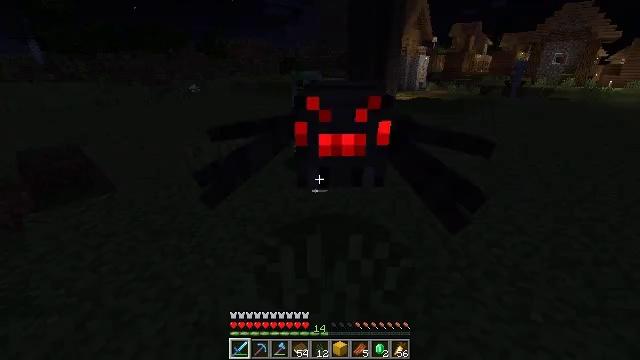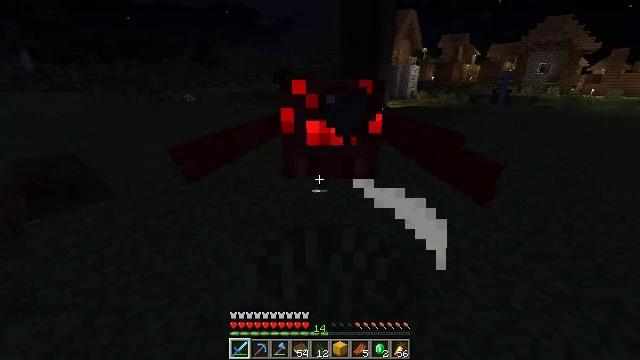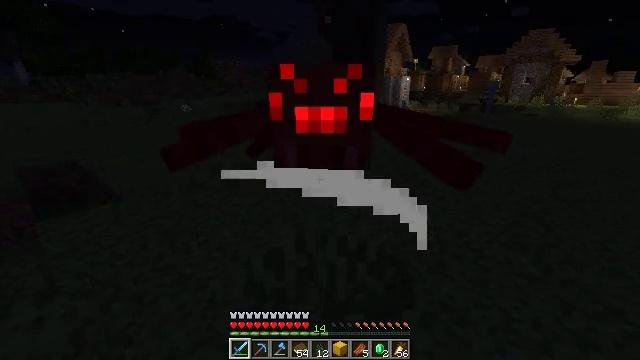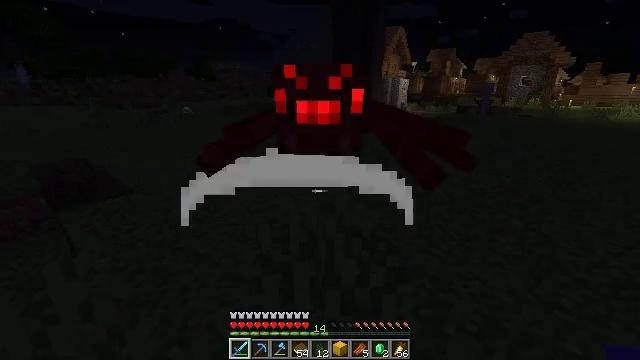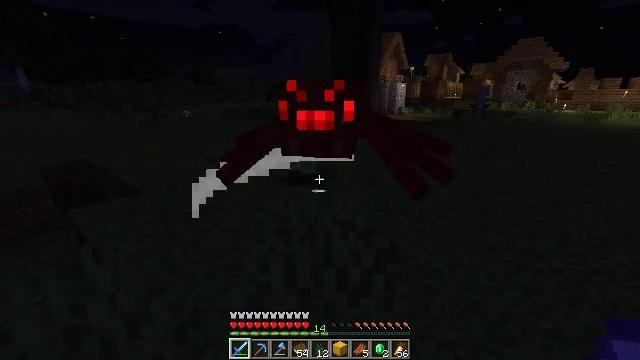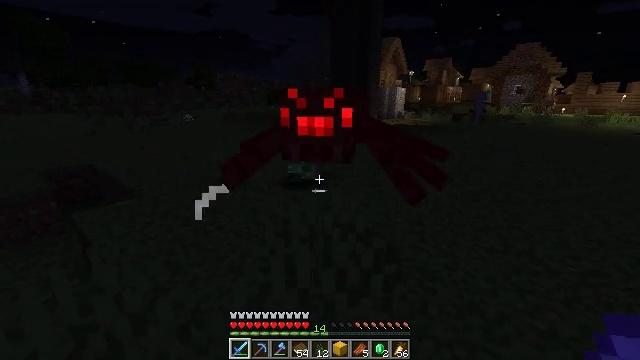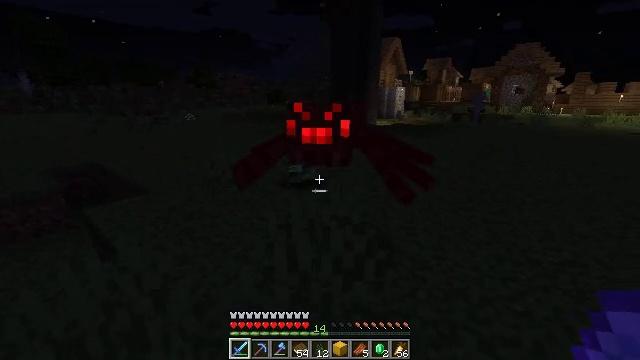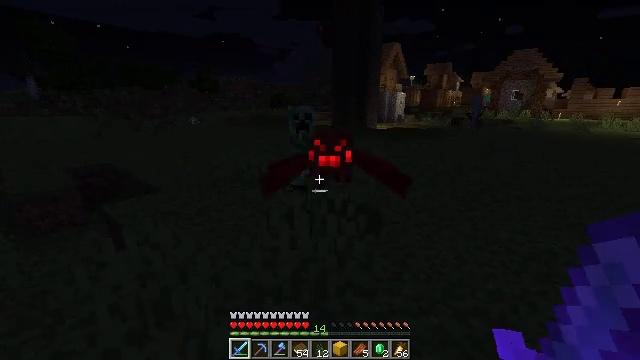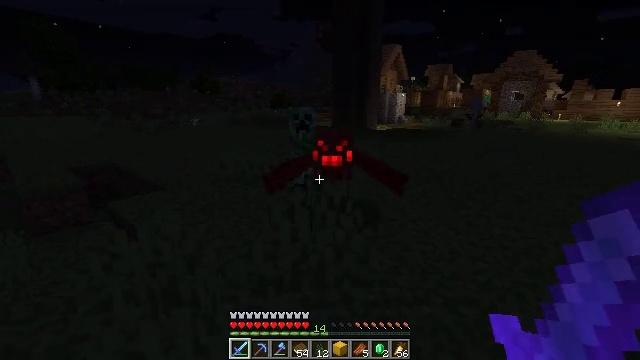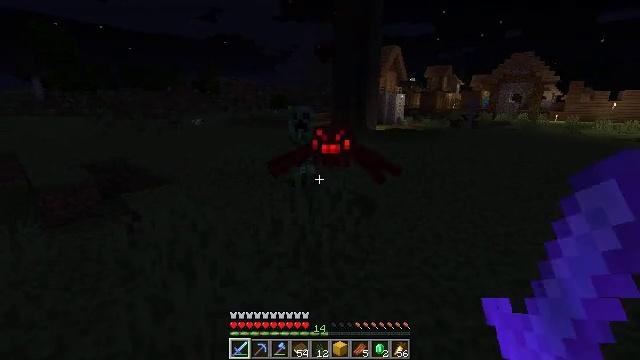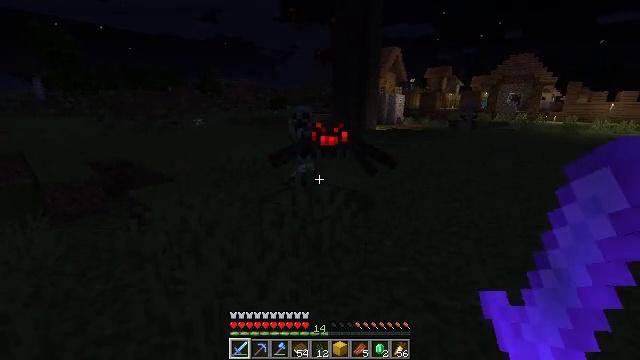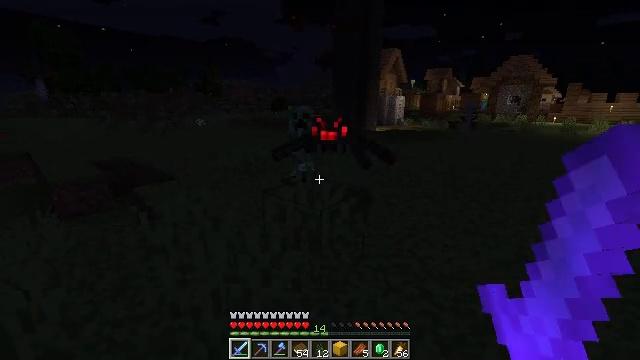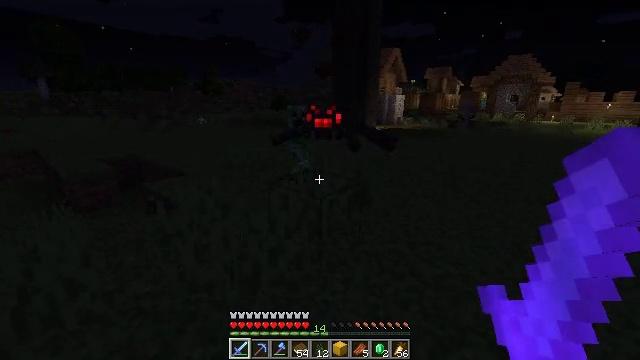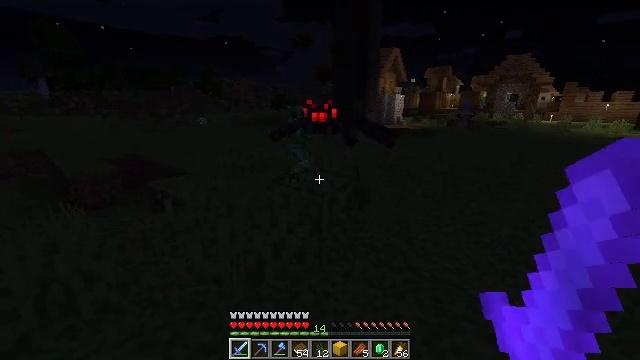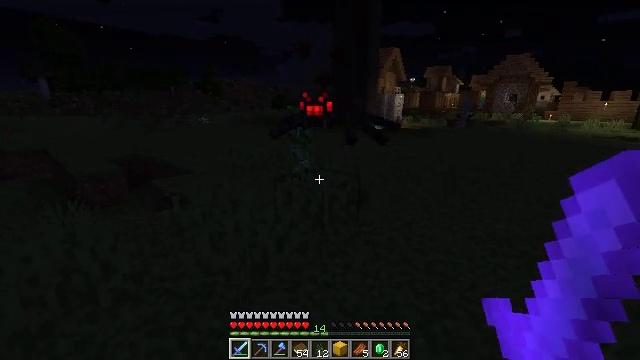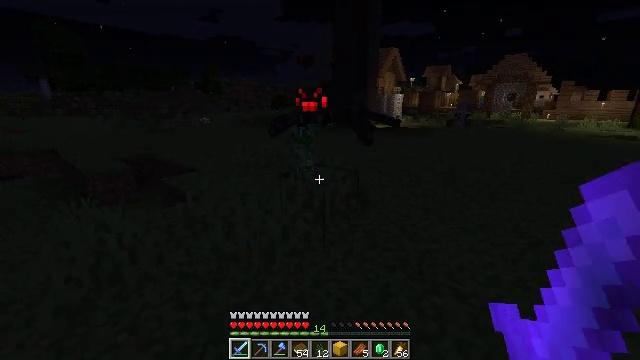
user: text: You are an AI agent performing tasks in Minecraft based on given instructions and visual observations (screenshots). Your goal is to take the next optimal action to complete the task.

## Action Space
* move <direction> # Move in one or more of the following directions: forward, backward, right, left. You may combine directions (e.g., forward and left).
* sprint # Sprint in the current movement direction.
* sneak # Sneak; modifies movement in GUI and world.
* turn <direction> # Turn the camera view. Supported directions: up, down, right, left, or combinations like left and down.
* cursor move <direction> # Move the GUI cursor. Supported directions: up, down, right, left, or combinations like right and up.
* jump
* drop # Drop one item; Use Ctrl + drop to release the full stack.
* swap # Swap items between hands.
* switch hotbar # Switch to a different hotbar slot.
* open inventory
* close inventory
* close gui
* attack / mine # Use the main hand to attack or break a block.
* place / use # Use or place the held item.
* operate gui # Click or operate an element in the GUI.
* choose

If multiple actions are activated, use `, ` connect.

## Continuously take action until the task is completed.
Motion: motion action
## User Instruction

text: Clear the ground by mining grass.
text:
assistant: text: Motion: move back, turn right and up
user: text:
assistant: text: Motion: move back, turn right and up
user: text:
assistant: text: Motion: move back
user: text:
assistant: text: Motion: move back, turn up
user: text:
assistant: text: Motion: move back
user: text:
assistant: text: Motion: move back
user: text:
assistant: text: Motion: move back
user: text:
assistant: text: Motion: move back
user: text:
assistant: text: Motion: move back
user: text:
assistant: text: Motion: move back
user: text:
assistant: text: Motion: move back
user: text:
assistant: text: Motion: move back
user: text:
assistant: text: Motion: move back
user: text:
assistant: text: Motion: move back
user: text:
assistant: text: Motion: move back
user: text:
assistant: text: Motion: move back
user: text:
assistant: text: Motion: no_op
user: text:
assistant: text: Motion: no_op
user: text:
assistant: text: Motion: no_op
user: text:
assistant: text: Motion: no_op
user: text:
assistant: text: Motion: no_op
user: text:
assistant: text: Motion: turn left
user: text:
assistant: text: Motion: no_op
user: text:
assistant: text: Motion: no_op
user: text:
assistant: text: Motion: move back
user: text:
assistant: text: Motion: move back
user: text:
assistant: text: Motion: move back
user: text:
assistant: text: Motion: move back
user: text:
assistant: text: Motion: move back
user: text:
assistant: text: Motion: no_op